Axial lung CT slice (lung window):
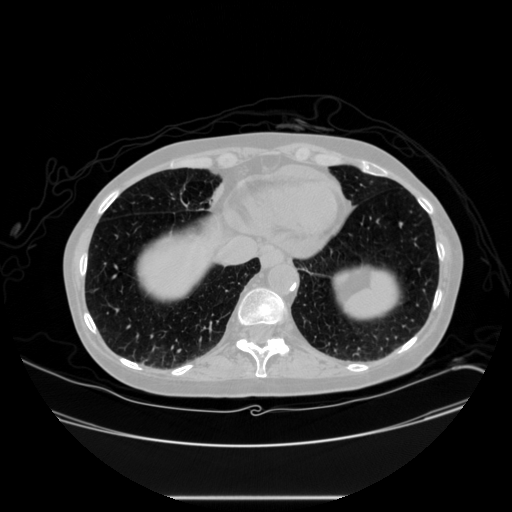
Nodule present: no